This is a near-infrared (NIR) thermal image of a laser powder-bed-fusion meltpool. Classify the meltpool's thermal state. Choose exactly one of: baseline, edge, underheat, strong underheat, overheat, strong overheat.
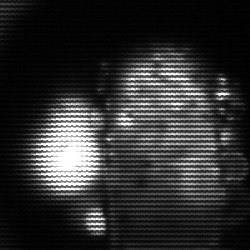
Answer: strong underheat